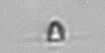
Label: Pyramimonas